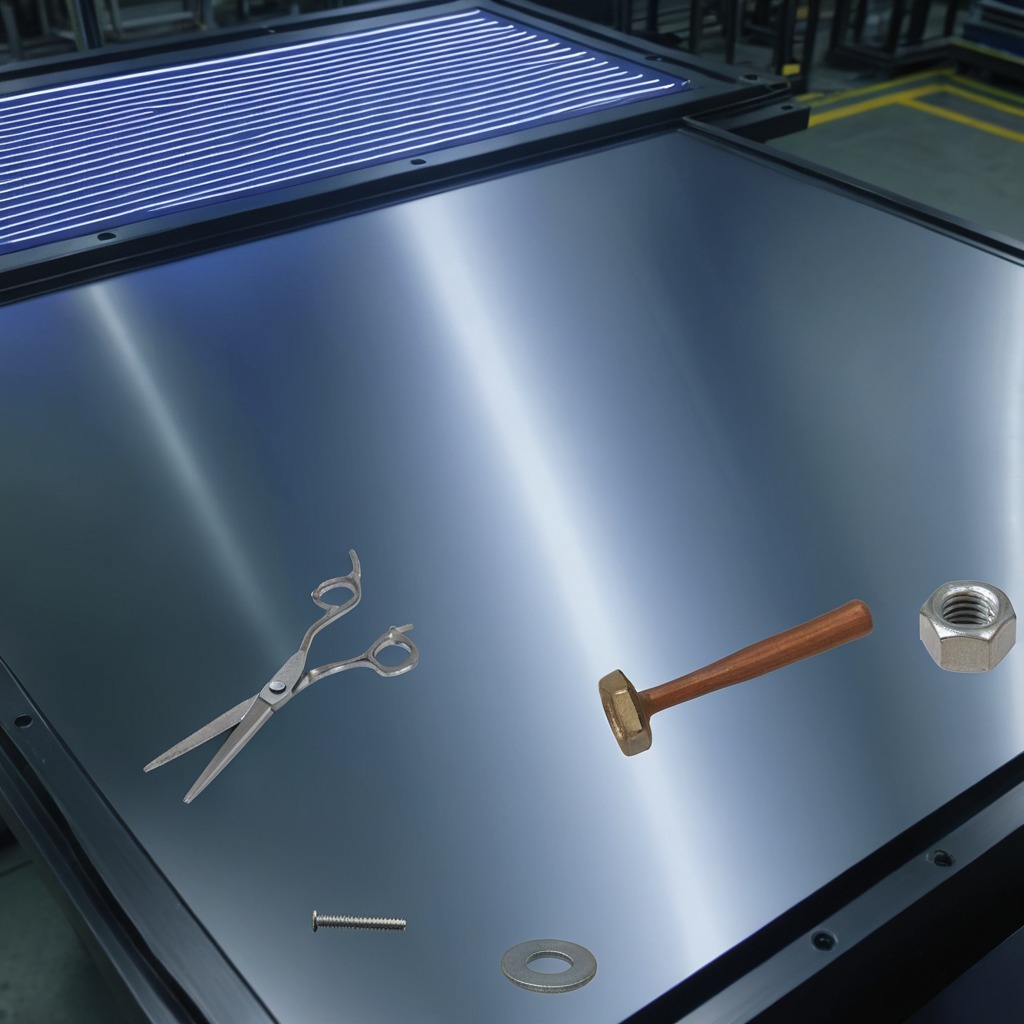
A flat metal washer, a metal machine screw, a hammer, a metal nut, and a pair of scissors are lying on the metal table.